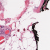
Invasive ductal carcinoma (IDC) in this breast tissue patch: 0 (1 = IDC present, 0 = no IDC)